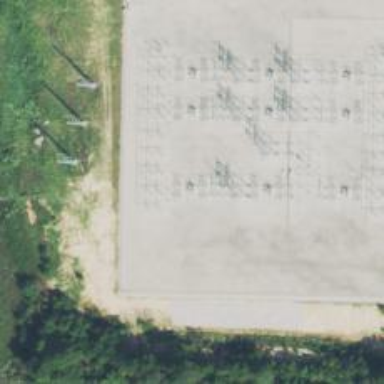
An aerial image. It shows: Switch used for power control.